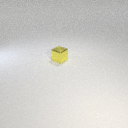
small yellow metal cube